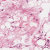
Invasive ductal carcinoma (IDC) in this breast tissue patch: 0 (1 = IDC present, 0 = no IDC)